Field crop: maize
Growth stage: 2
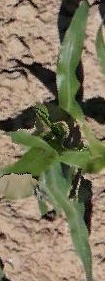
Species: maize